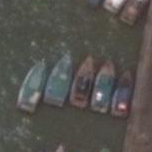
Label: civil